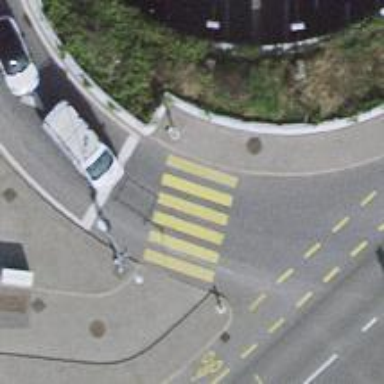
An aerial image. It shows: Road crossing with traffic signals.